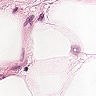
Metastatic tissue present: no